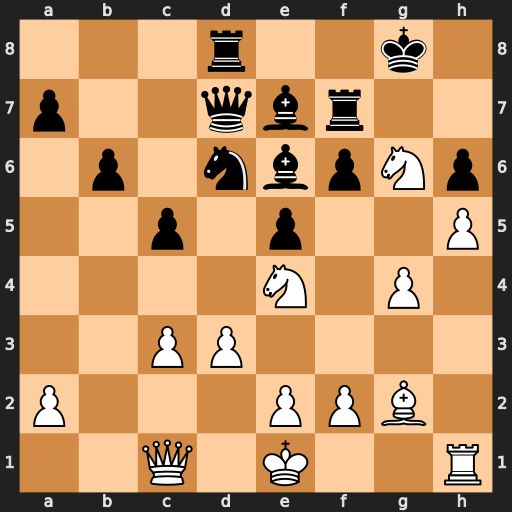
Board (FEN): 3r2k1/p2qbr2/1p1nbpNp/2p1p2P/4N1P1/2PP4/P3PPB1/2Q1K2R
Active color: w
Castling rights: K
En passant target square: -
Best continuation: Qxh6 Rh7 Nxe7+ Qxe7 Nxf6+ Kh8 Nxh7